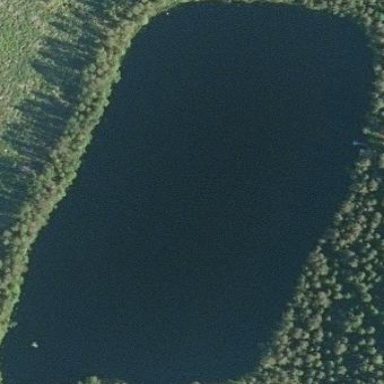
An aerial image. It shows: Serene pond surrounded by nature.